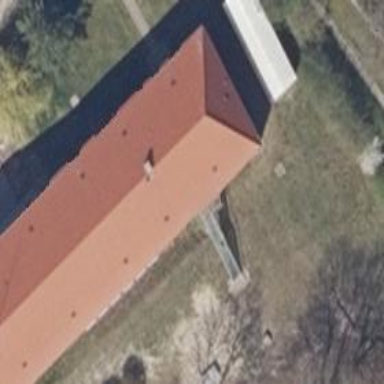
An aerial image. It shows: School building.